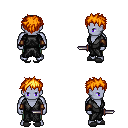
a pixel art fantasy rpg character, male body template, dark elf, purple skin, gray robe, teal pants, light blonde bedhead hairstyle, cloth bracers, gray slippers, dagger, four views (front, back, left, right), 2x2 character sprite sheet, small pixel art, hard edges, no anti-aliasing